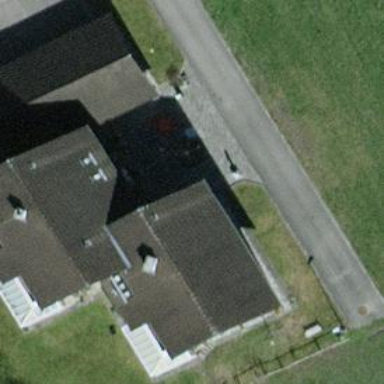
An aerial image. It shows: Semi-detached house.